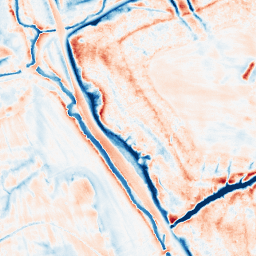
Category: classical
Decomposition family: gaussian_anisotropic
Decomposition parameters: sigma_x: 5
sigma_y: 5
Upsampling method: sinc_blackman
Upsampling parameters: scale: 4
kernel_size: 16
Upsampling scale: 4